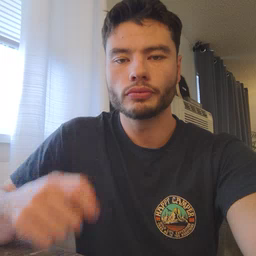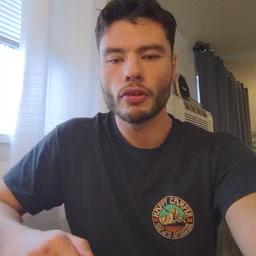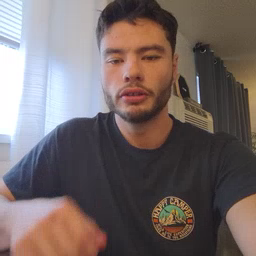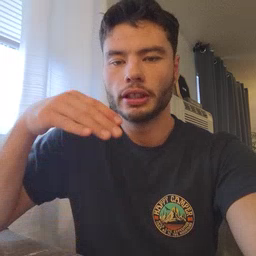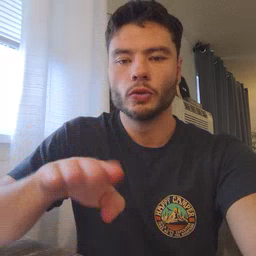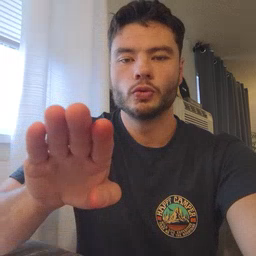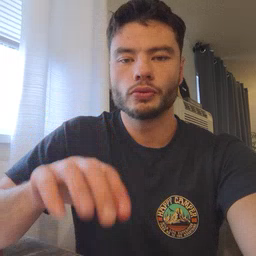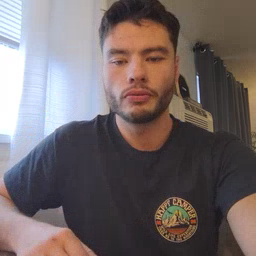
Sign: into